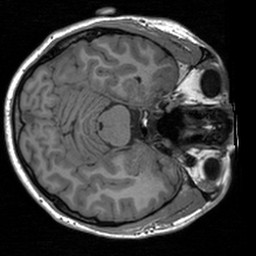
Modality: T1w
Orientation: axial
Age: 33
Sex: male
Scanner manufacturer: siemens
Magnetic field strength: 3 T
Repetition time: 1.9 s
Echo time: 0.00226 s